Brain MRI, t2w sequence, axial 2D slice.
Patient: age 29, sex F, weight 78 kg, height 1.78 m
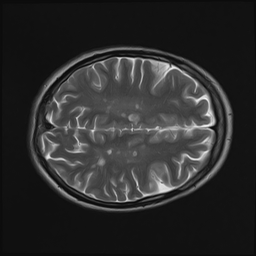